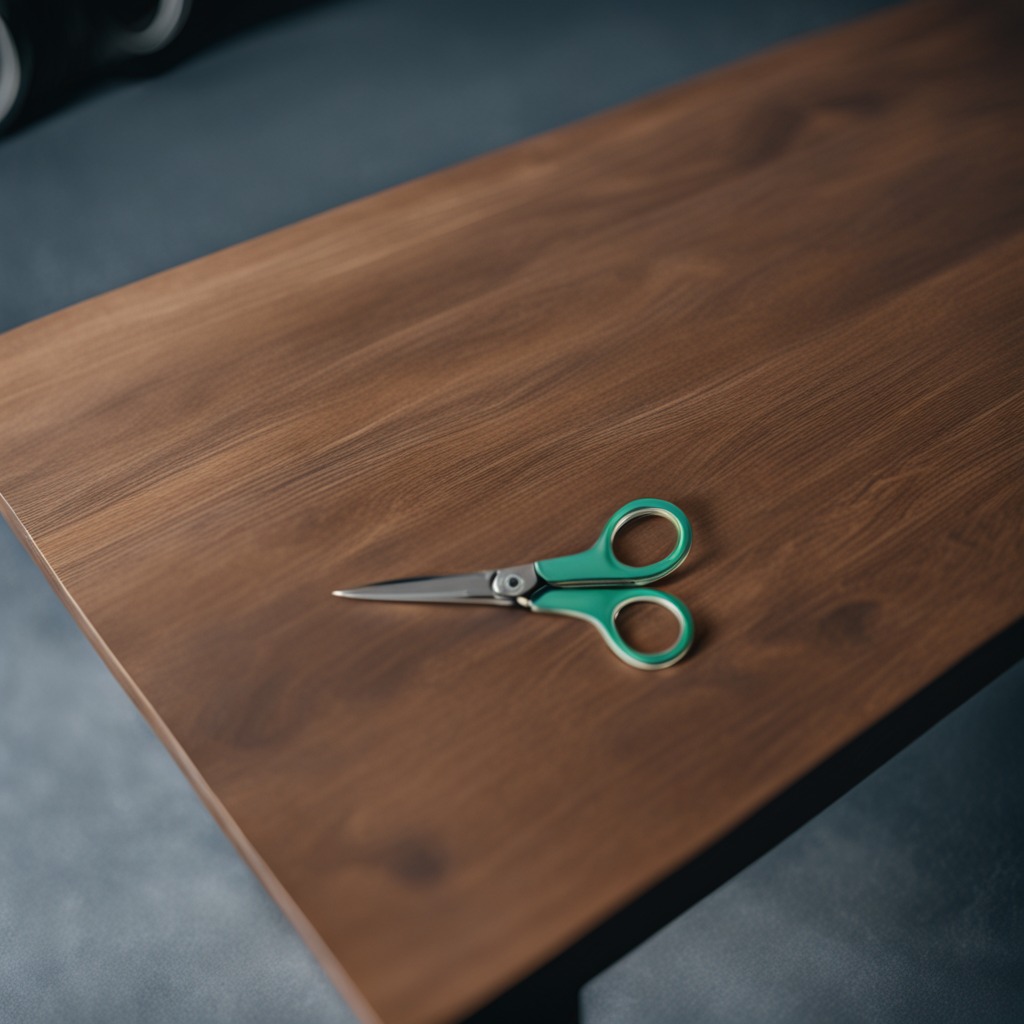
A scissor is lying on a table with faint burn marks in a small garage at twilight.